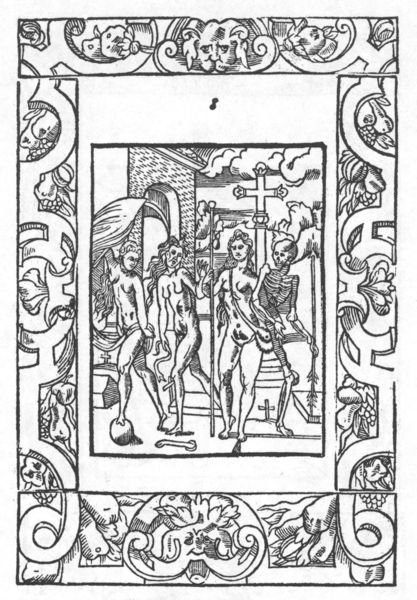
Titel: La morosophie
Schlagwörter: himmel, nackt, weiß, wolken, frauen, brust, busen, frau, haar, schwarz, skizze, zeichnung, hochformat, malerei, ornament, rahmen, tod, haare, locken, beine, brüste, bogen, stab, ornamente, dünn, tor, buch, kreuz, stich, seite, schwarzweiß, schlange, friedhof, skelett, kreuze, grab, gräber, kupferstich, mager, schambehaarung